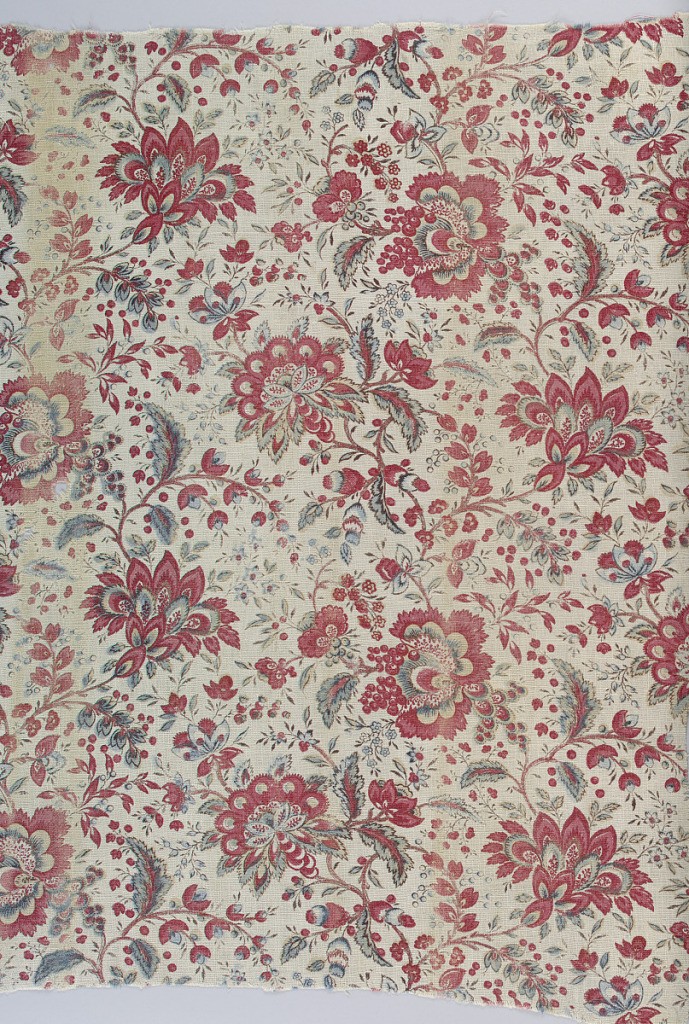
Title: Textile
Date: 18th century
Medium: cotton Technique: wood block printed on plain weave
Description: Allover design of flowers in red and blue with dark brown outlines.